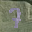
Label: 7